Question: I have a table that goes like this:

Now i'm trying to get all called columns and a sum of the duration for a specific 'called' var.
Now i'm trying this :
'''
select called,SUM(duration) as dursum,time,CONVERT(VARCHAR(8), time, 4) AS Batch
from Calls
where caller='somevalue'
group by called,time
order by called
'''
Now the problem is that i guess because i order by 'time' as well i don't really get distinct values by called, i get the same number several times, and ofcourse the sum acts the same, sums only part of the rows.
I can't remove the 'group by time' as it will cause an error for using the 'SUM' function.
Again i want the result to have every called number per day and the dursum to contain all the duration sum grouped by the batch column somehow...
How can i solve this?
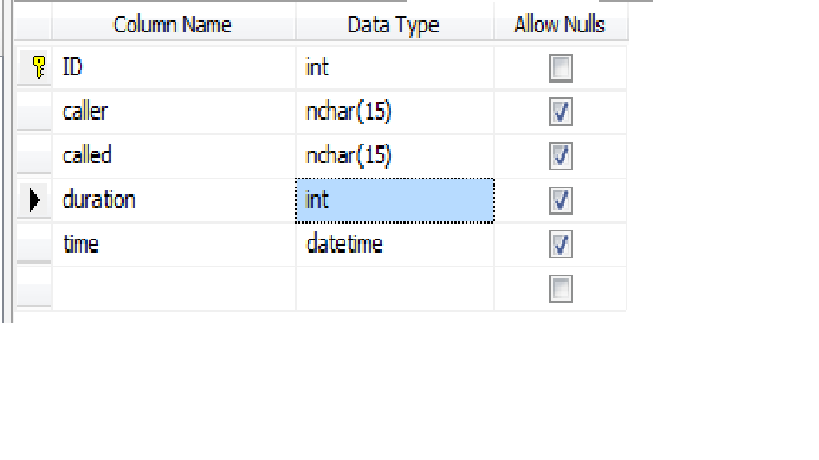
Answer: You are right, not grouping by time brings you the correct resultset. However, the error occuring then is easily explainable: it is caused by the selection of " time,CONVERT(VARCHAR(8), time, 4) AS Batch " in the select clause -> thus you just need some kind of aggregation for the time-field (for instance MAX(time),CONVERT(VARCHAR(8), MAX(time), 4) AS Batch.
Best regards